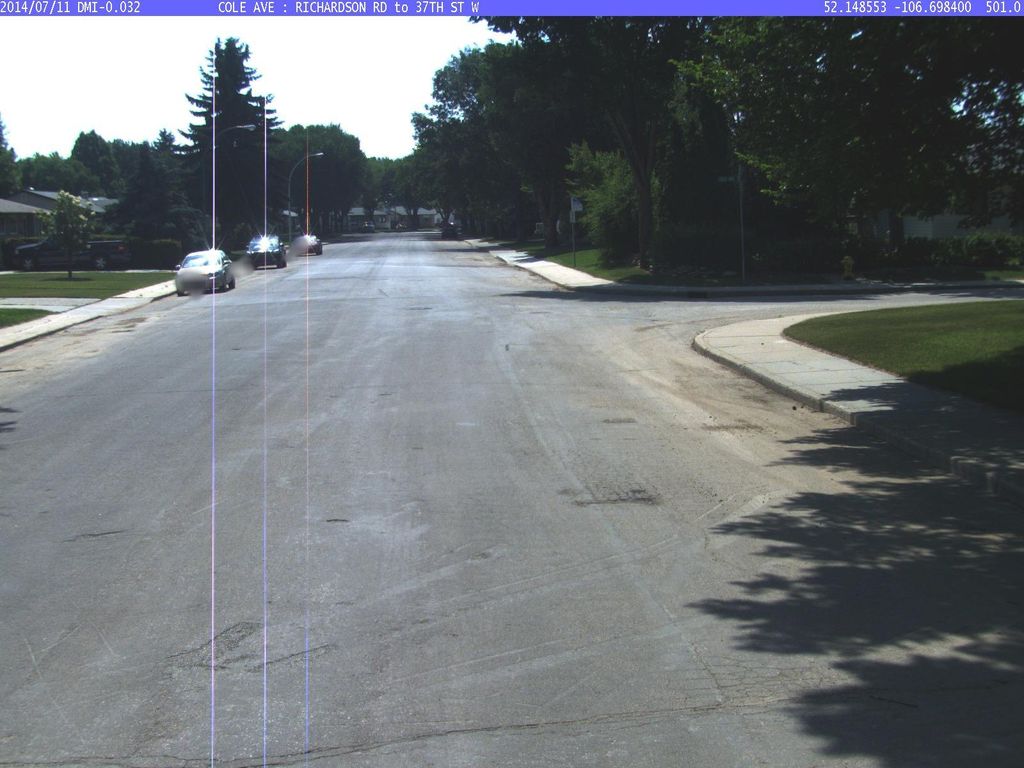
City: saskatoon